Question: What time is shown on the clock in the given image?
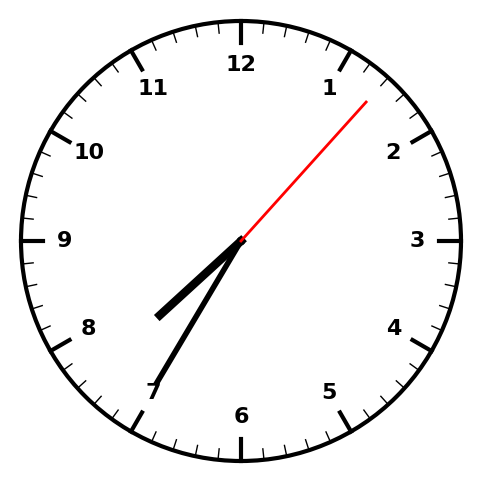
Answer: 07:35:07